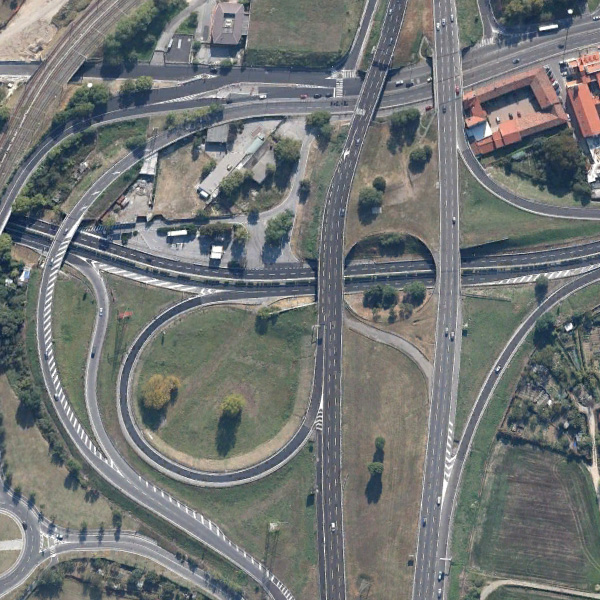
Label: Viaduct